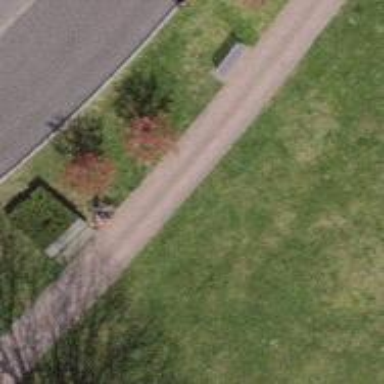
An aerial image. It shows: Path made of paving stones.